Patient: sex F, age 34
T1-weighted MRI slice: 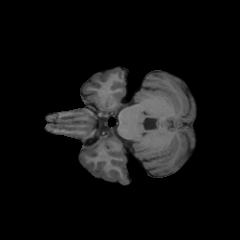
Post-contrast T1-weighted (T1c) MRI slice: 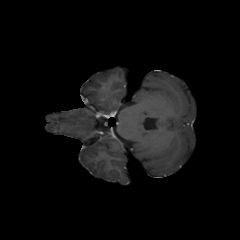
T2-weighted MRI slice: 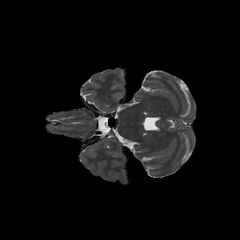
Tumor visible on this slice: no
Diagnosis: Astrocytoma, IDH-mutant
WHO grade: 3